Current action and preconditions to check: path_clear

Your task: For each precondition in the list above, predict whether it will hold at this action.

Consider the current scene as observed from the mobile robot's camera, and analyze the predicted future states of all dynamic agents (e.g., people, animals, vehicles, or any moving entities) within the NEXT SECOND.

IMPORTANT: Only answer "very likely" if you are absolutely certain—based on strong, clear evidence—that a dynamic agent will violate the precondition in the predicted future state. Do NOT answer "very likely" for unlikely, ambiguous, or low-probability risks.

Ask yourself for each precondition: Is there a high probability, with clear and convincing evidence, that the predicted future states of any dynamic agent will interfere with the predicted future state of the currently executing action within the NEXT SECOND, causing that precondition to fail?

Assess the risk level based on these predictions. Use "likely" or "very likely" if motions create a clear risk of interference.

Use "neutral" or "improbable" if agents are nearby but their predicted paths are clearly diverging or non-conflicting.

Failure Risk Categories: "very improbable", "improbable", "neutral", "likely", "very likely"

Answer Format: Output ONLY the probability_of_failure value from these categories: "very improbable", "improbable", "neutral", "likely", "very likely"

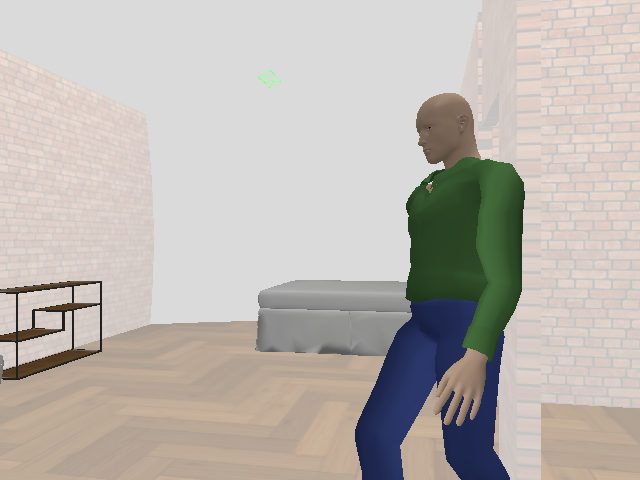

Answer: very likely